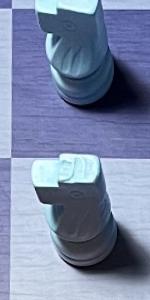
Label: Knight_White